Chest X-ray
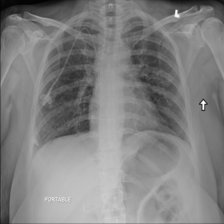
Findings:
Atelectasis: negative
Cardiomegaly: negative
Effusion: negative
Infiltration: negative
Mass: negative
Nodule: negative
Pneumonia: negative
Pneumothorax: negative
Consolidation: negative
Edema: negative
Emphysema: negative
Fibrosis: negative
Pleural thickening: negative
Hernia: negative